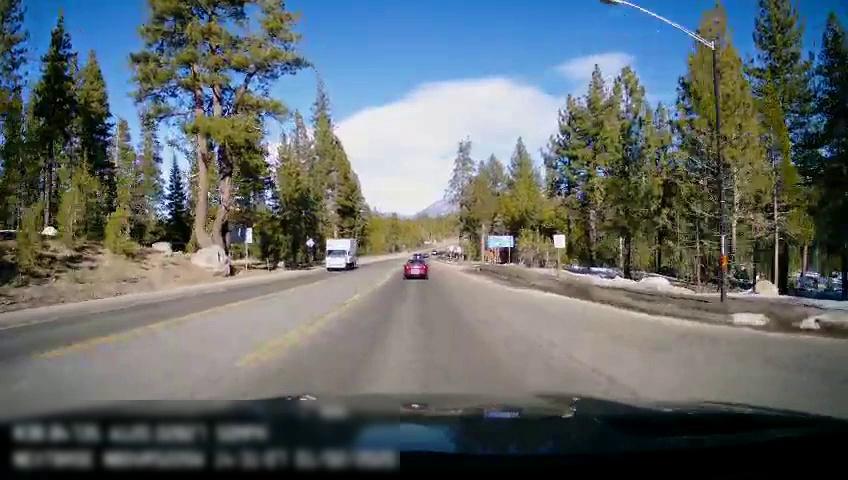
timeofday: Day
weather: Sunny
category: Drivable Space
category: Vehicles | Car
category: Vehicles | SUV
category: Vehicles | Other LV
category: Lanes | Opposite Lane
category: Lanes | Current Lane
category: Lanes | Opposite Lane
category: Traffic | Signs
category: Traffic | Signs